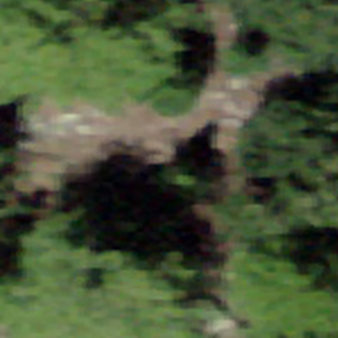
Label: other